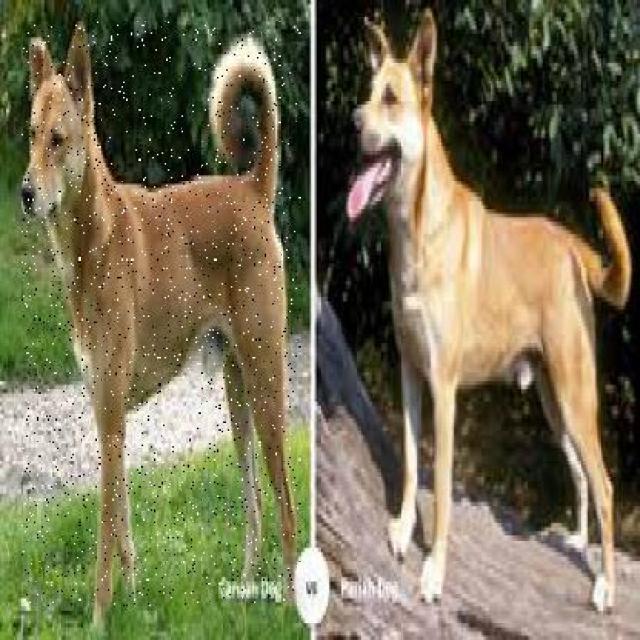
Healthy canine skin — no visible lesions, inflammation, or abnormalities. The skin and coat appear normal.